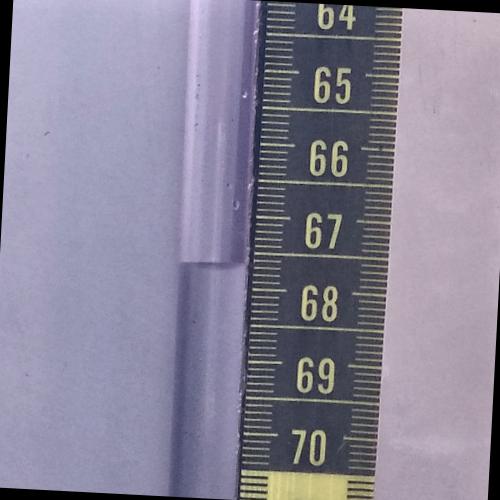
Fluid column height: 67.7 cm